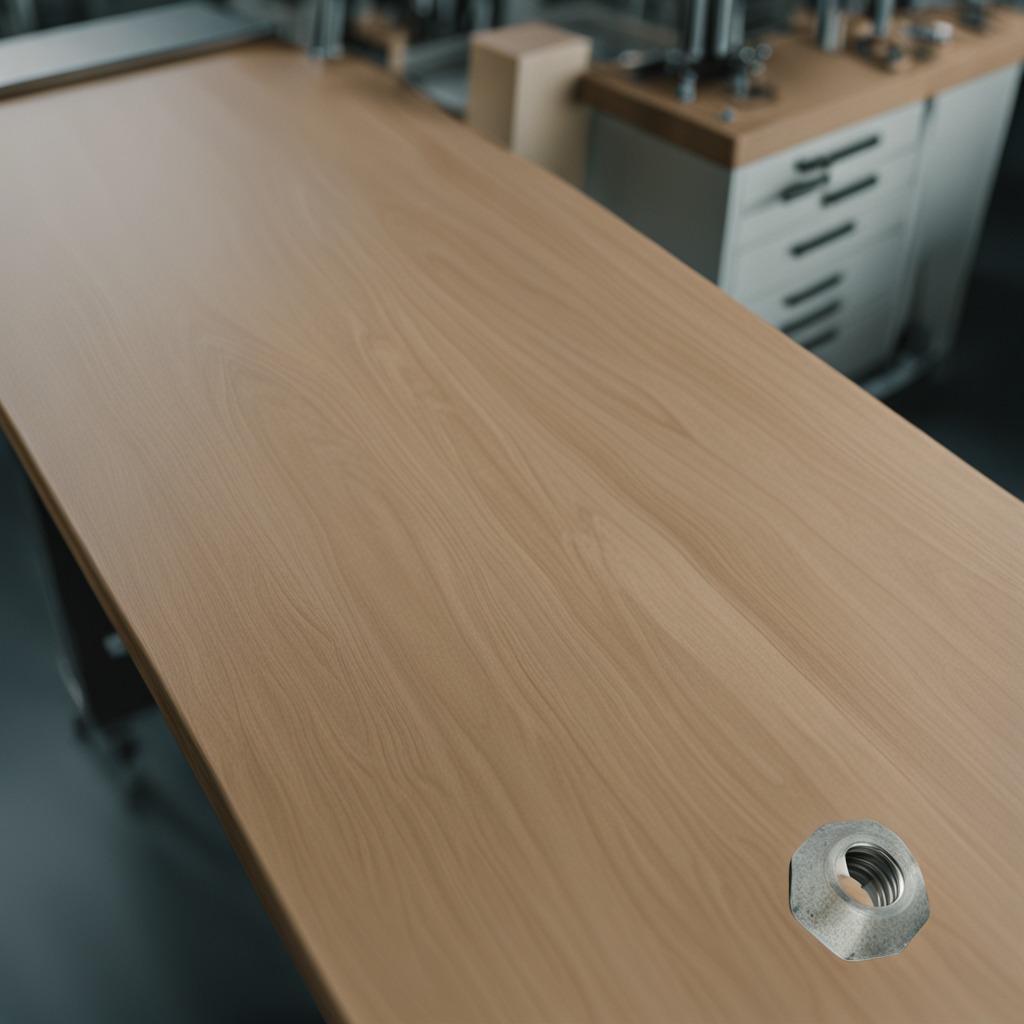
A metal nut is lying on a workbench inside a coastal fishing gear workshop.